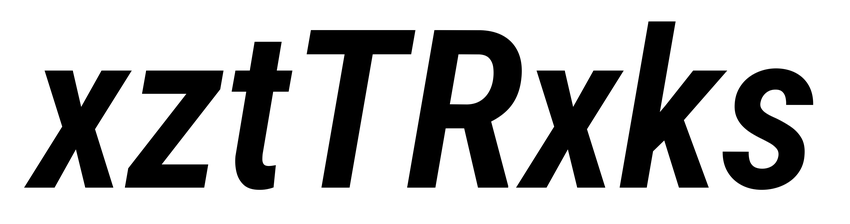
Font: Roboto-Italic_Condensed_SemiBold_Italic